Question: When path and filename arguments are explicitly defined as in the code below, the execution succeeds.
If path and filename arguments are variables ( as shown in the commented-out code lines below ) the code fails
with error "Runtime error 1004 and shows at statement "Workbooks.Open LatestTestBk" -
'''
'Get the test Peak Value and add to Test Data row for this test
Dim PeakValue, LatestTestBk
Workbooks.Open "C:\Users\Mike\Desktop\8888\CompletedTestfiles\Live
Graph_02-07-14_9-11-26-AM.xlsx"
'LatestTestBk = FileDestination & NewFileName
'Workbooks.Open LatestTestBk
PeakValue = Workbooks("Live Graph_02-07-14_9-11-26-
AM.xlsx").Worksheets(1).Range("E1").End(xlDown)
'Workbooks(NewFileName).Close
Workbooks("Live Graph_02-07-14_9-11-26-AM.xlsx").Close
Worksheets("Job Data").Cells(30, 1) = PeakValue
'''
What am I missing trying to use variables for the path and filename arguments? Thanks for your help.

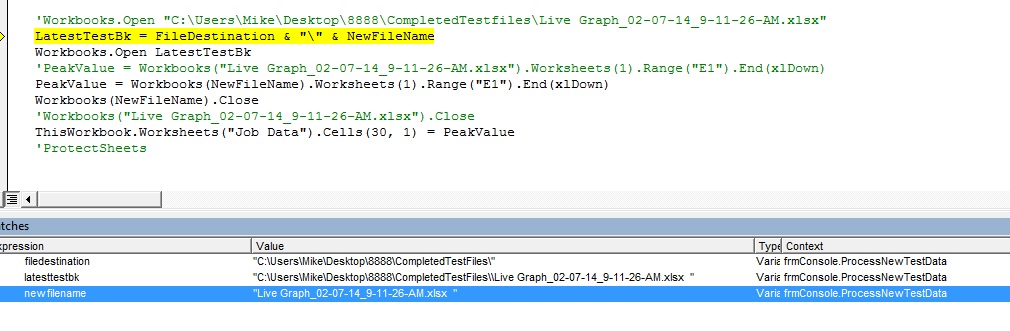
Answer: As follow up from comments, problem was in additional spaces in the file path. This works:
'''
LatestTestBk = Trim(FileDestination) & Trim(NewFileName)
Workbooks.Open LatestTestBk
'''